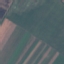
Land use / land cover: AnnualCrop